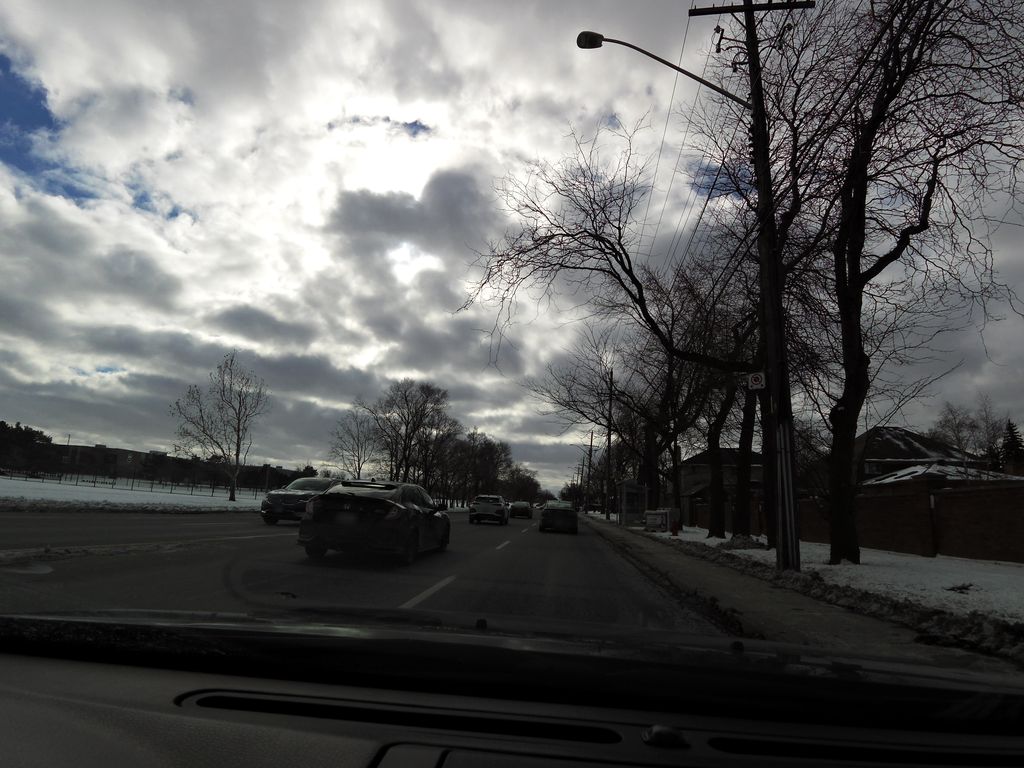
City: hamilton